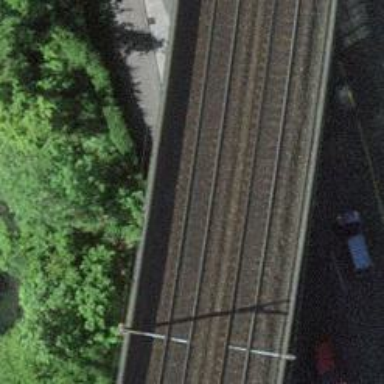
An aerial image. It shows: Railway bridge with electrified tracks and single rail.